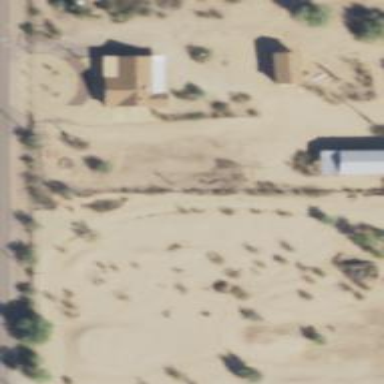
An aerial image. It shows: Driveway.